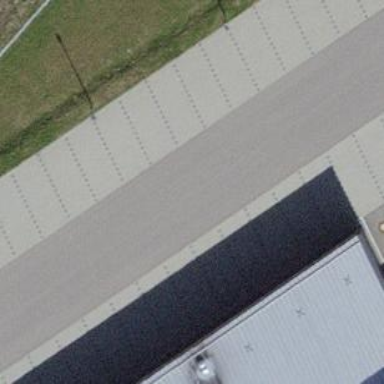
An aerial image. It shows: Street side parking area.